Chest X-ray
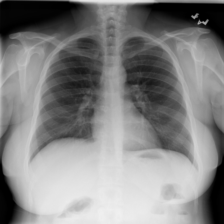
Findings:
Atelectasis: negative
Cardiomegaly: negative
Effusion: negative
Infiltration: negative
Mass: negative
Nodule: negative
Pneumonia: negative
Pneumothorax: negative
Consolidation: negative
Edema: negative
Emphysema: negative
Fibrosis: negative
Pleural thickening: negative
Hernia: negative